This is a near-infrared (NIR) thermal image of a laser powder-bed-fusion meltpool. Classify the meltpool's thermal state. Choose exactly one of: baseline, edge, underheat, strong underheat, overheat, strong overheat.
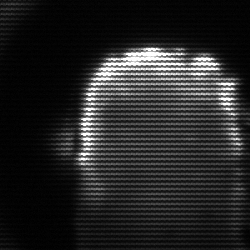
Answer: baseline